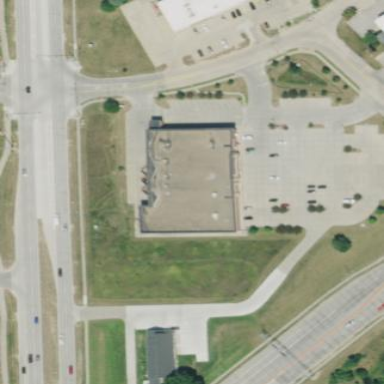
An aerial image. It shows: Building that is pharmacy providing healthcare services.